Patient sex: M
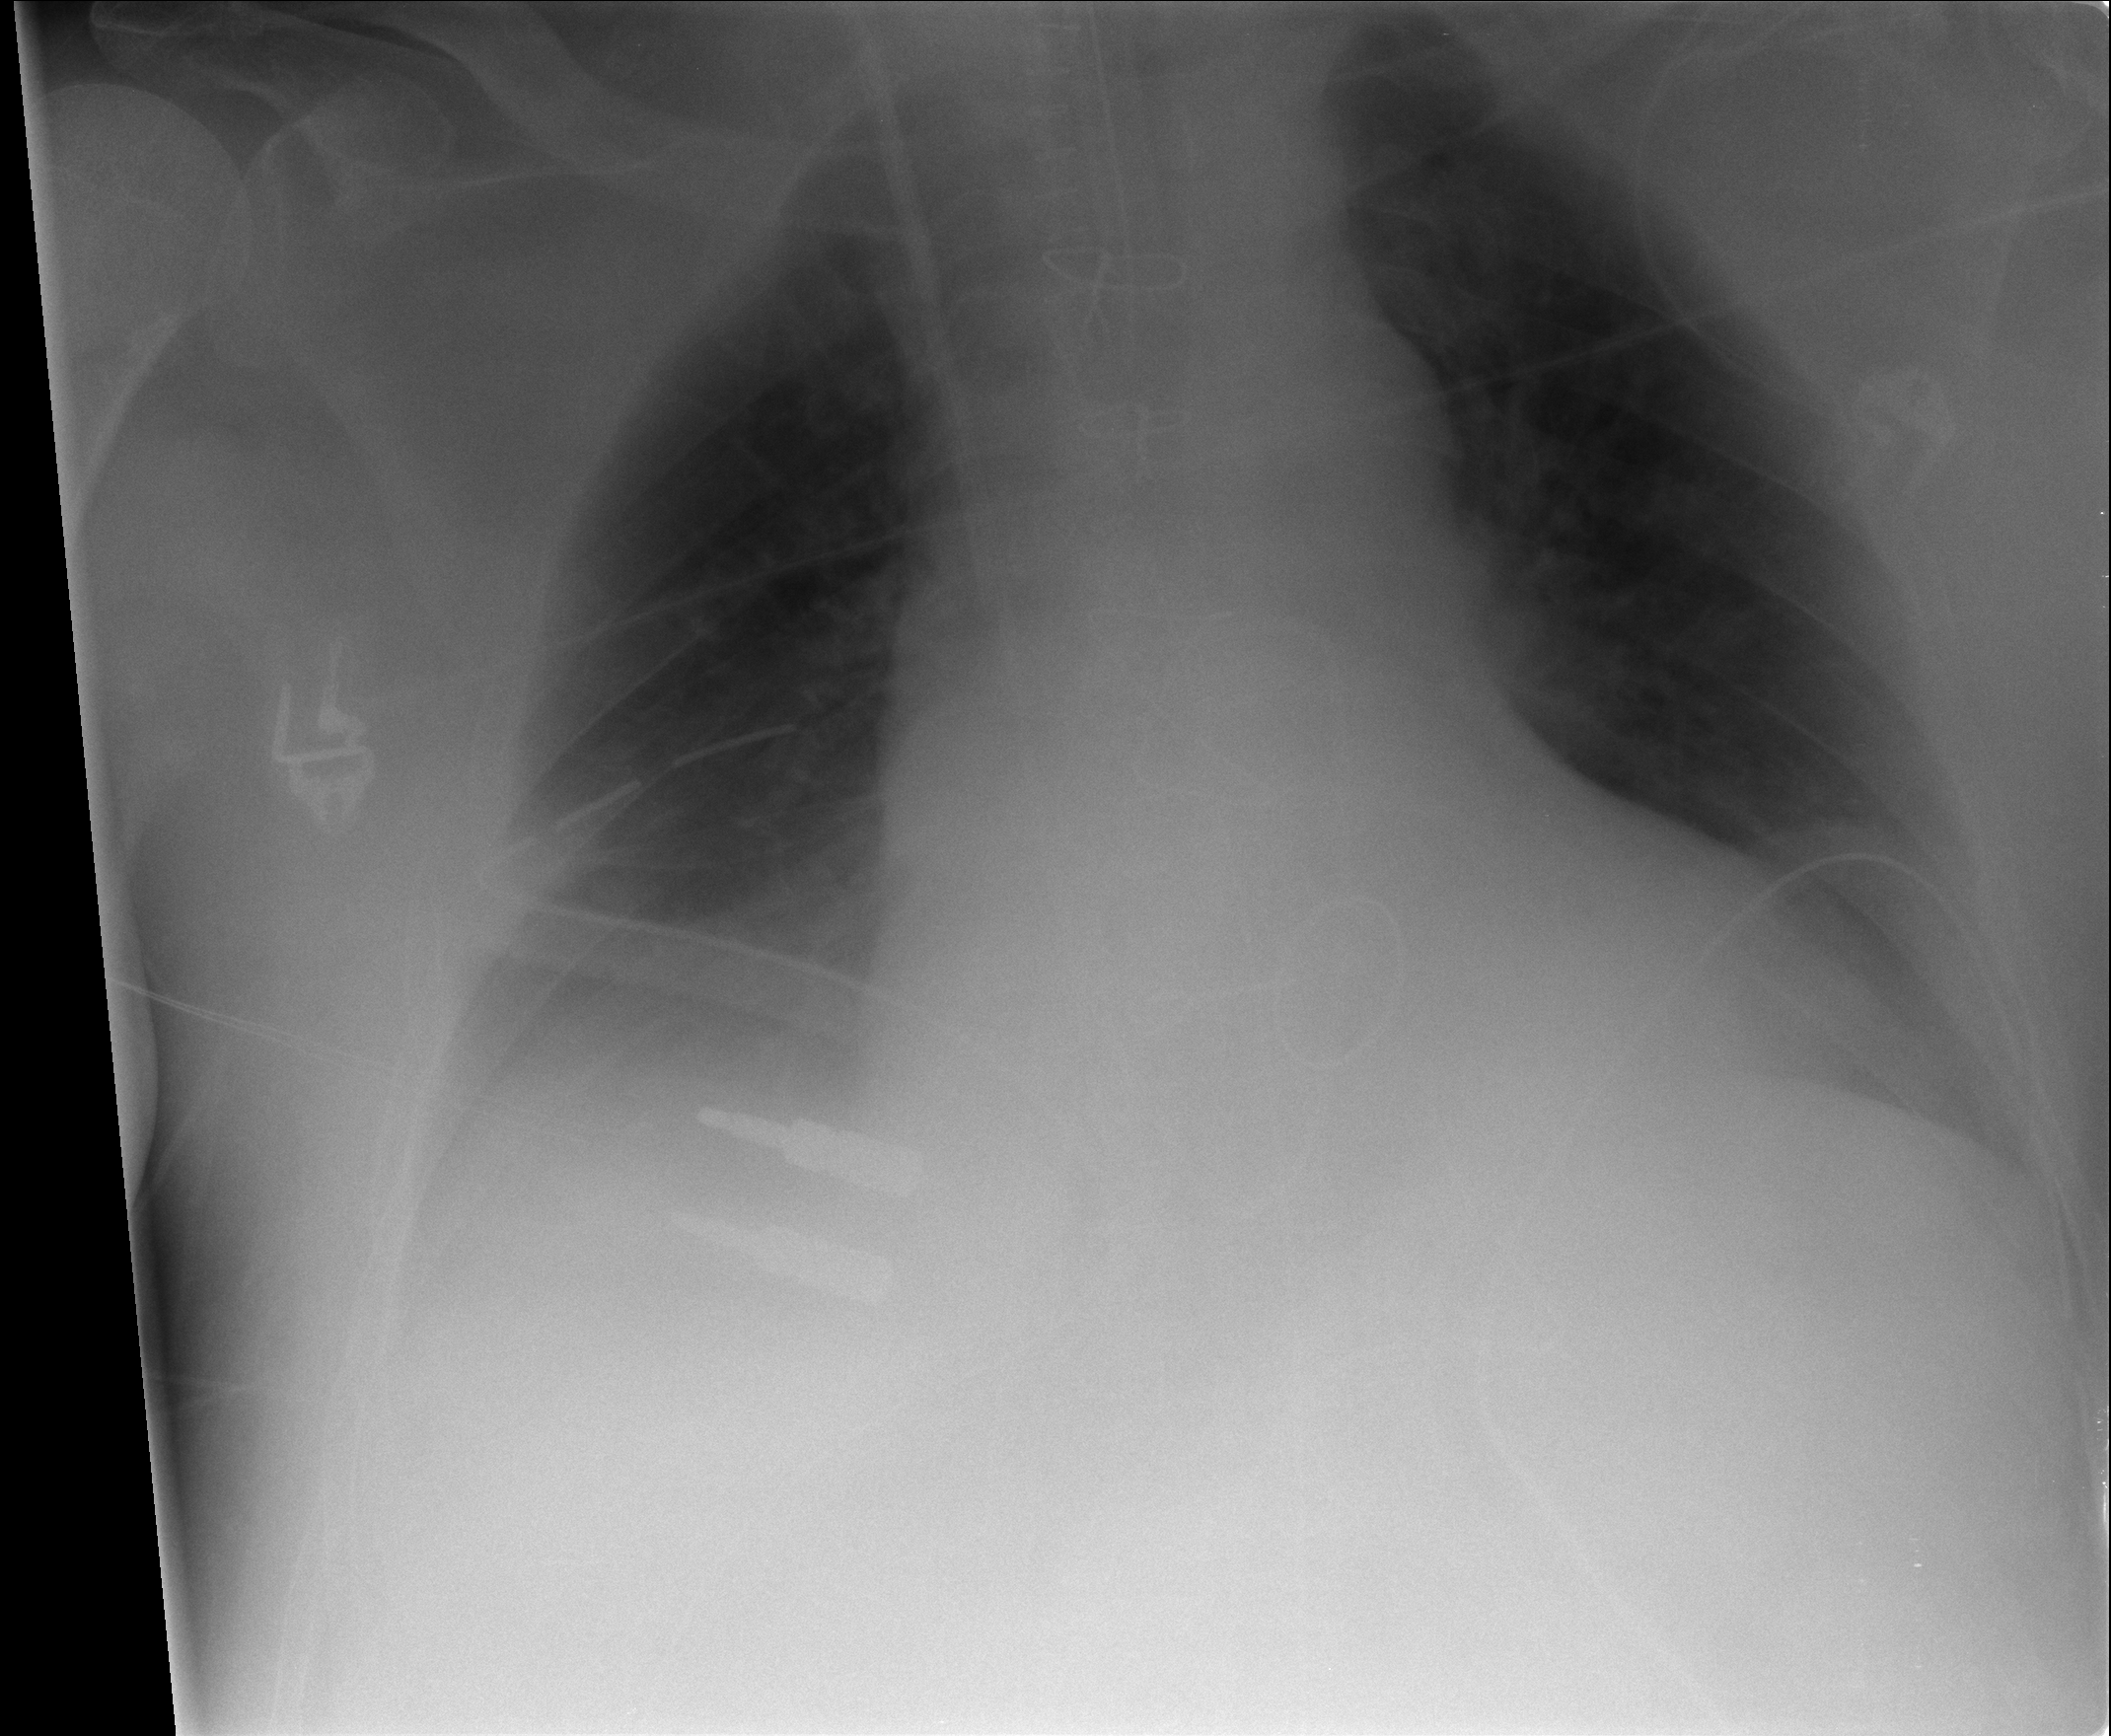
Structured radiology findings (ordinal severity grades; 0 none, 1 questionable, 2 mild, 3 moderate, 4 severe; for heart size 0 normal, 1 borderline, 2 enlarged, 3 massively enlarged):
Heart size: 2
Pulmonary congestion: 1
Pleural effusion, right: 2
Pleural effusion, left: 0
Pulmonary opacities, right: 0
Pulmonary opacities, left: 0
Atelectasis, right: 2
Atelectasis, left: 2